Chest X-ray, AP view. Patient: 42 years old, sex F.
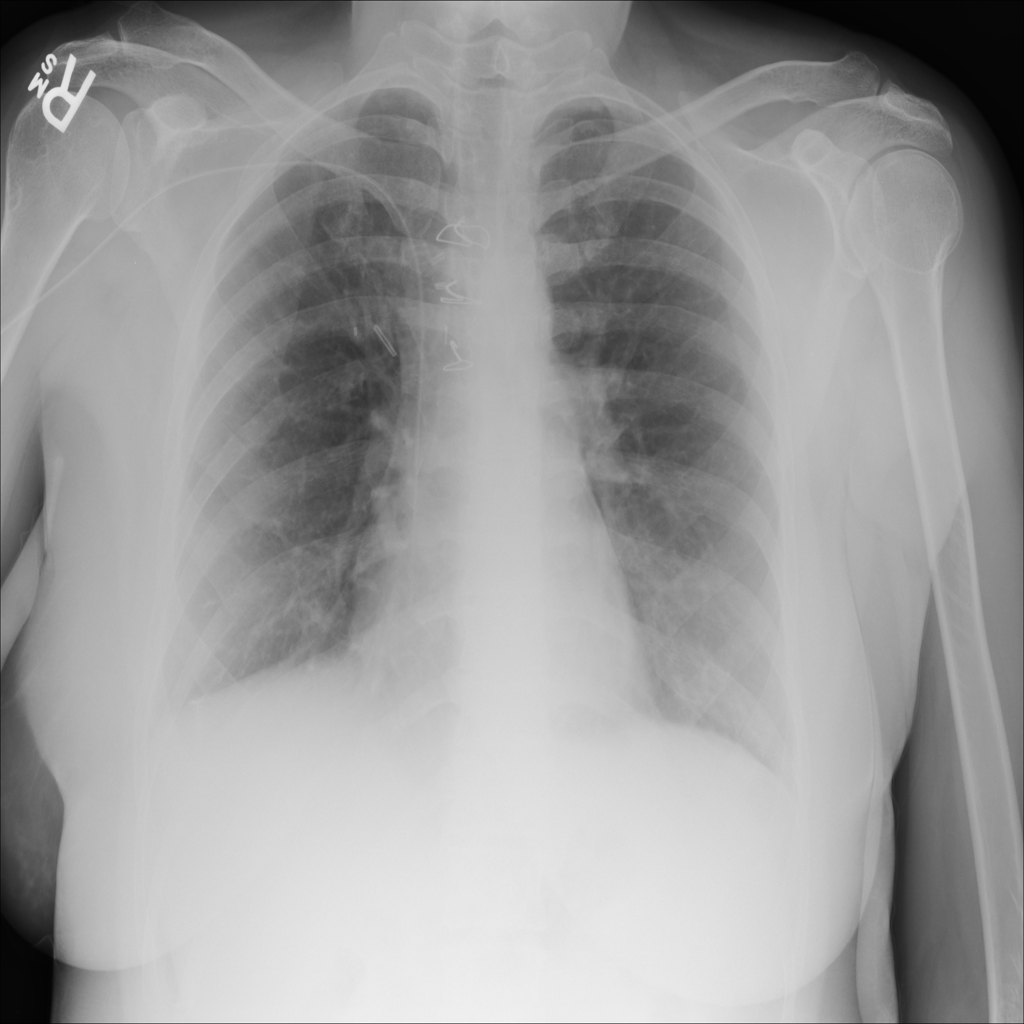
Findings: No Finding